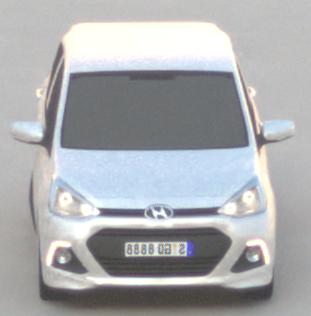
Make: Hyundai
Model: i10
Detailed model: Gen. 2
Model produced from: 2013
Model produced until: 2019
Doors: 5
Color: white
Road condition: dry road
Daytime: sunrise or sunset
Contrast: low contrast